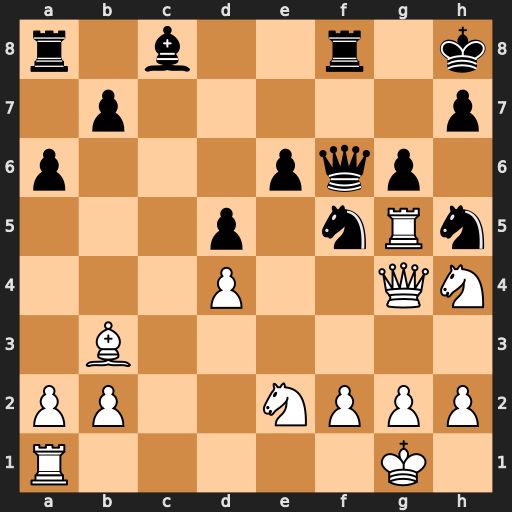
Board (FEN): r1b2r1k/1p5p/p3pqp1/3p1nRn/3P2QN/1B6/PP2NPPP/R5K1
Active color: w
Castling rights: -
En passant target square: -
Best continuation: Nxg6+ hxg6 Rxg6 Nfg7 Rxf6